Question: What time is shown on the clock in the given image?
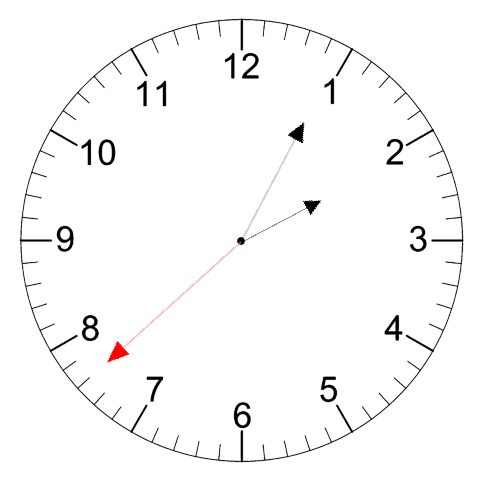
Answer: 02:04:38